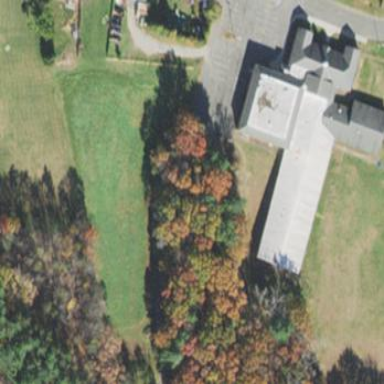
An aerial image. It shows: School building.